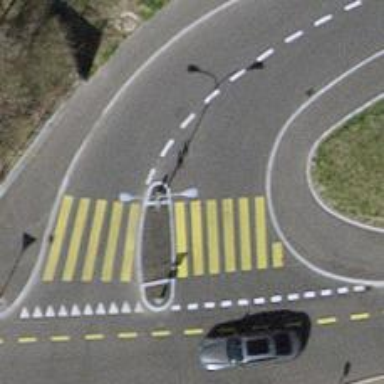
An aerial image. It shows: Footway with asphalt surface and zebra crossing.